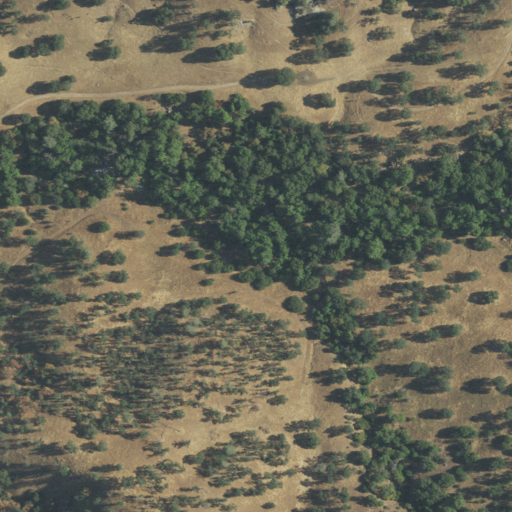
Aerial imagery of valley in California named Lone Pine Canyon containing shrub, grassland, evergreen forest, and deciduous forest